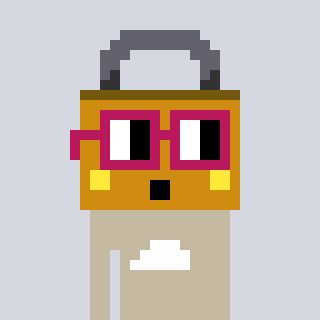
a pixel art character with square dark red glasses, a lock-shaped head and a bege-colored body on a cool background